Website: walmart
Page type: gifting
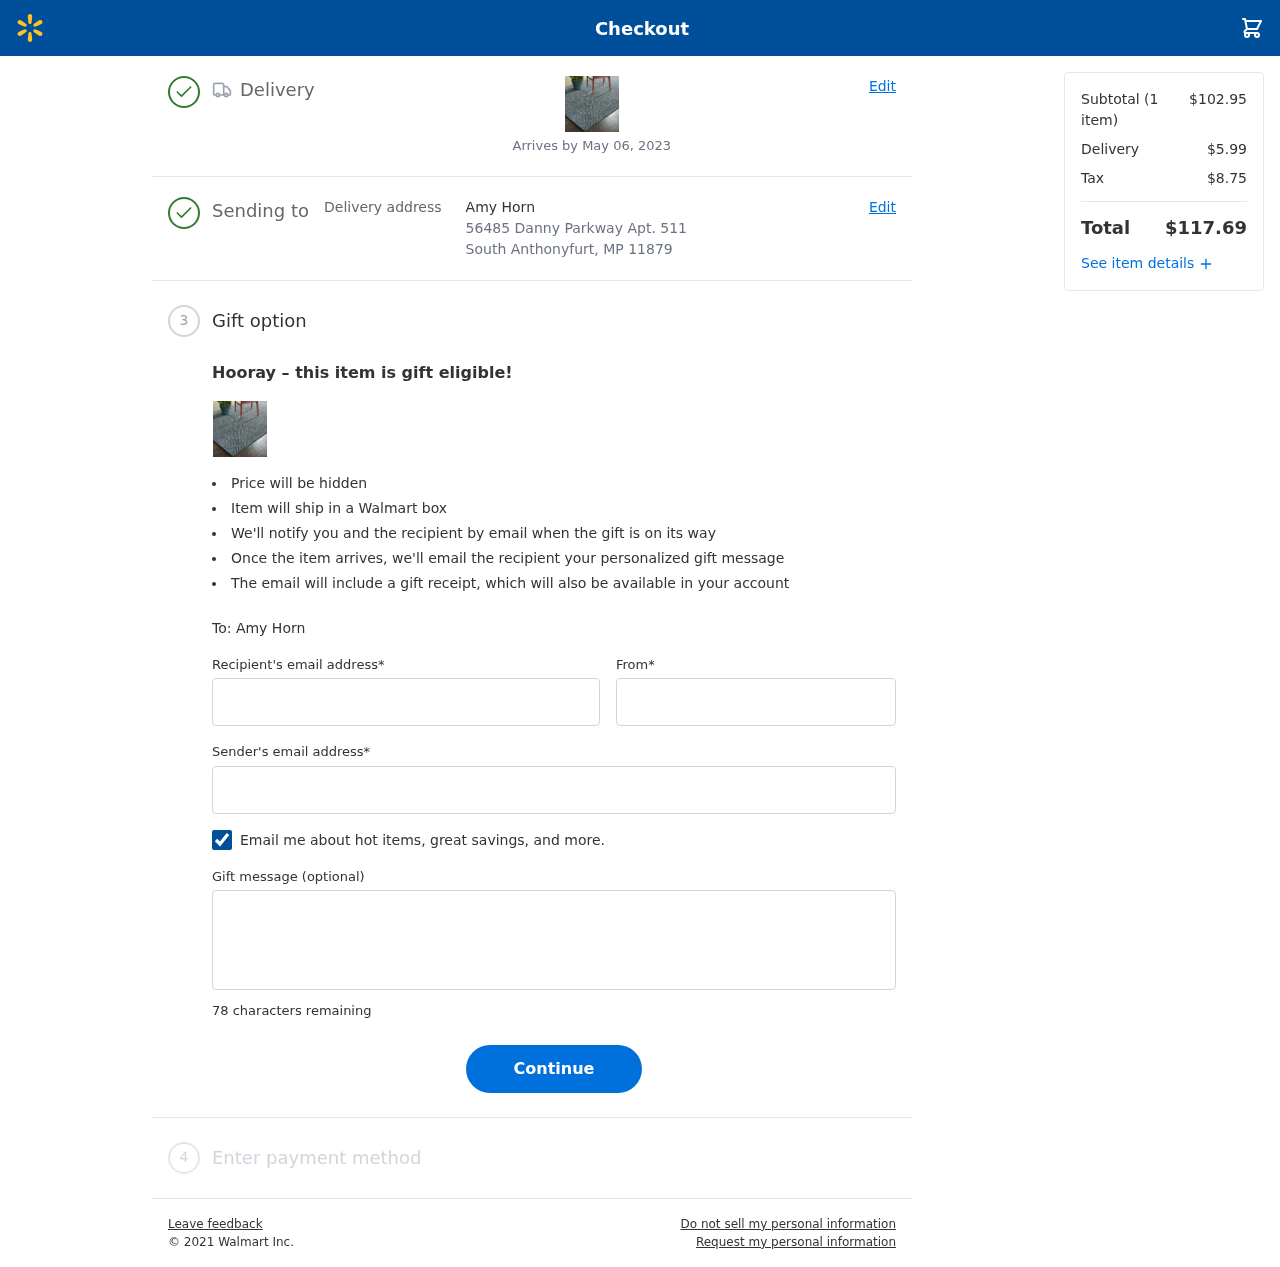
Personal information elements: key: PII_CITY_STATE_ZIP
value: South Anthonyfurt, MP 11879
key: PII_EMAIL
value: brian_solis@hotmail.com
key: PII_FIRSTNAME
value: Brian
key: PII_GIFT_EMAIL
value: amy.horn@gmail.com
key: PII_GIFT_FULLNAME
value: Amy Horn
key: PII_GIFT_MESSAGE
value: Happy housewarming, Amy! I know how much you love adding cozy touches to your space, so I thought this chevron rug would be the perfect fit to brighten up your new home. Can’t wait to see how it all comes together!
Brian
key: PII_STREET
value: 56485 Danny Parkway Apt. 511
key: PII_GIFT_FIRSTNAME
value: Amy
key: PII_GIFT_LASTNAME
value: Horn
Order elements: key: ORDER_DELIVERY_DATE
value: Arrives by May 06, 2023
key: ORDER_NUM_ITEMS
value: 1
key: ORDER_SUBTOTAL
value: $102.95
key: ORDER_SHIPPING_COST
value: $5.99
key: ORDER_TAX
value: $8.75
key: ORDER_TOTAL
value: $117.69